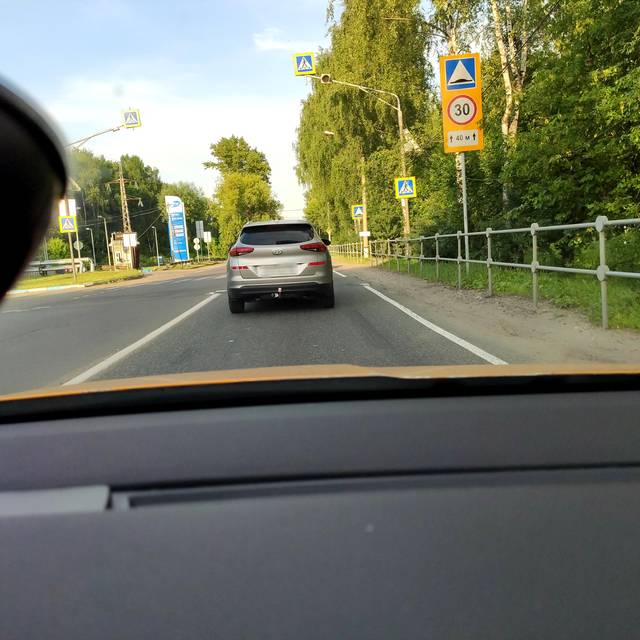
Region: Russia
Coordinates: 55.931, 37.814